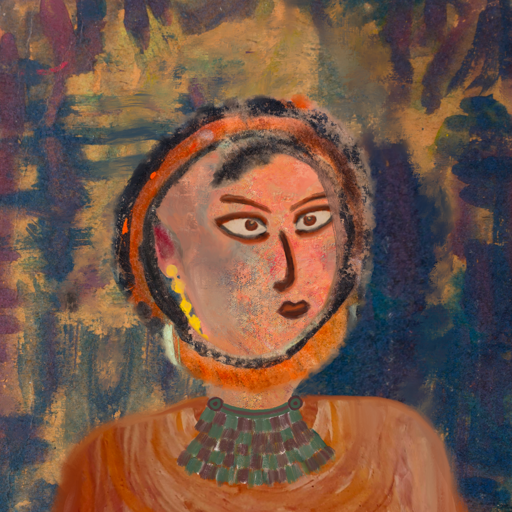
Background: InTheSun, Head And Neck Side: Irani, Face Side: Roy_Bahadur, Bust: Pious_Lady, Hair Side: Childish, Head Accessory: Blank, Second Necklace: After_Raid, Necklace: Blank, Baby: Blank